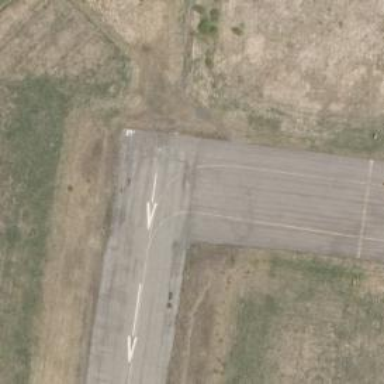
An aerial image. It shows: View of taxiway at the airport.